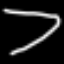
Label: squiggle